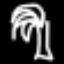
Label: palm tree